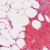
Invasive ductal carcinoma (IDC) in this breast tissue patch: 0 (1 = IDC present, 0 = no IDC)